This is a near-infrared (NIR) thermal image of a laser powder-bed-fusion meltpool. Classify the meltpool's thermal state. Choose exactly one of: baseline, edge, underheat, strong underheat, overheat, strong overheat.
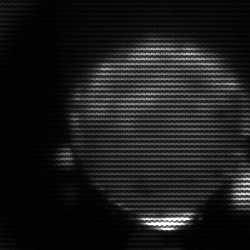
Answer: edge